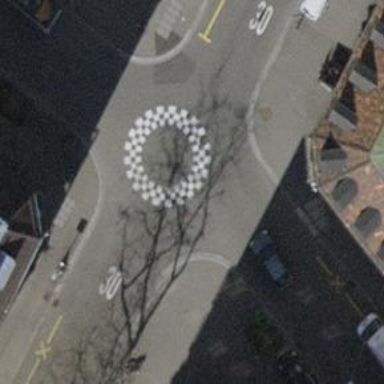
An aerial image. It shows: Rosette traffic calming feature.